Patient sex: F
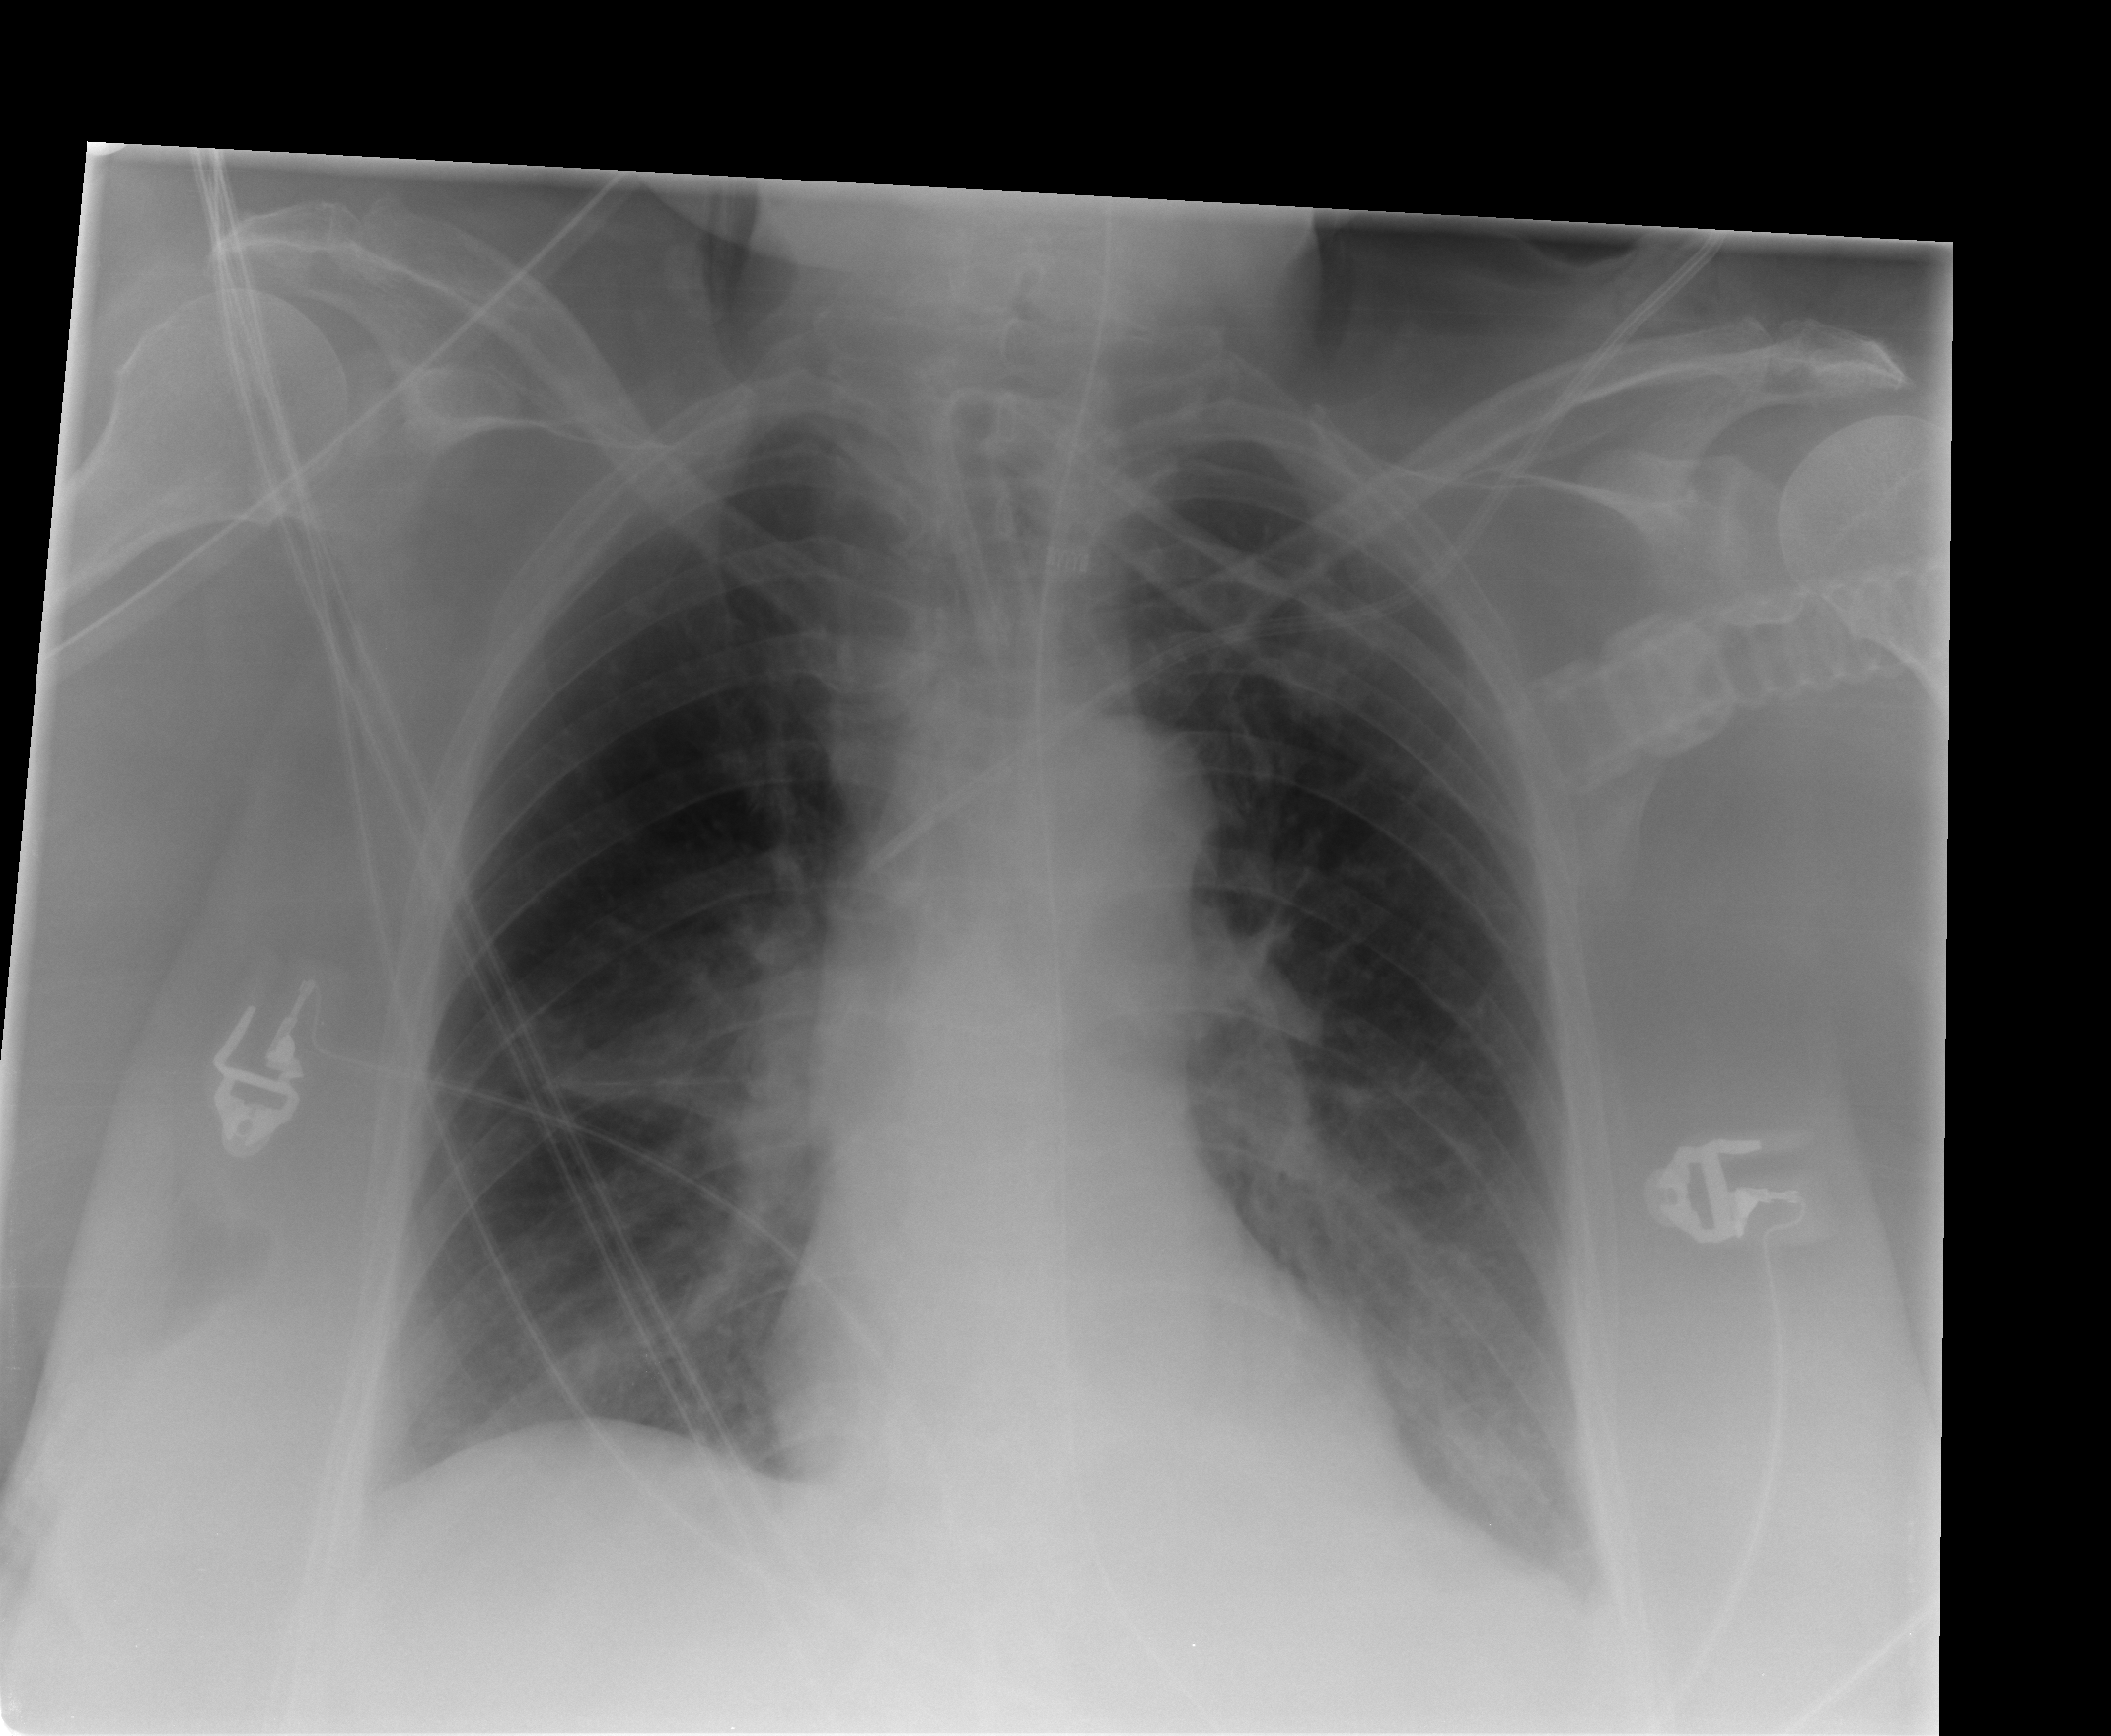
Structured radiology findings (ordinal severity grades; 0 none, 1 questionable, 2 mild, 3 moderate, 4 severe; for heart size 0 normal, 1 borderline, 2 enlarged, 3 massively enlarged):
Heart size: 0
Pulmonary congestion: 2
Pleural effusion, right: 2
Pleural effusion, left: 2
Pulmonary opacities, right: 0
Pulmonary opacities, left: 0
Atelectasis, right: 2
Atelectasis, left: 2